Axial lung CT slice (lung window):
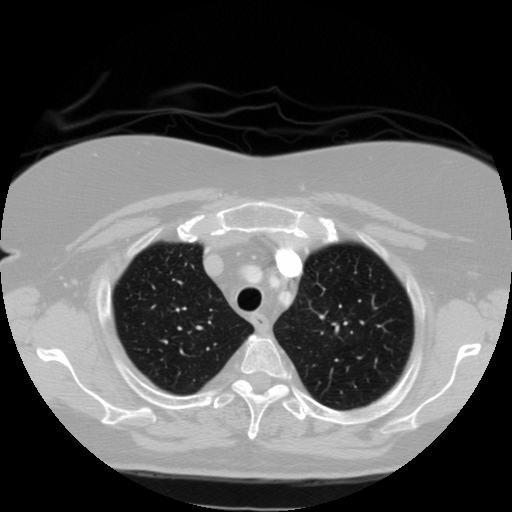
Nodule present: no